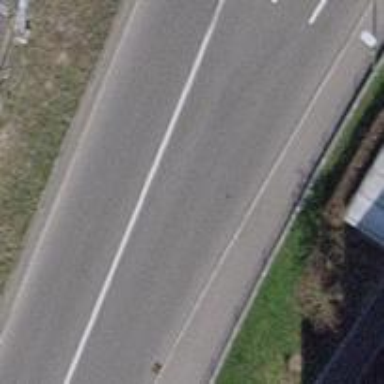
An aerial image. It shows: Tertiary road with asphalt surface.